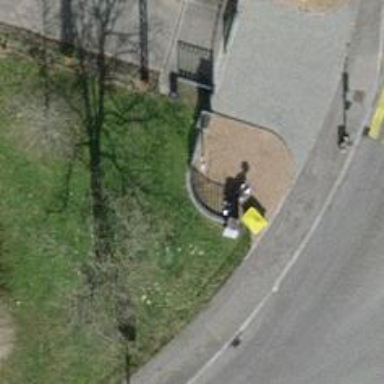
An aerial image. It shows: Bicycle parking area with stands.